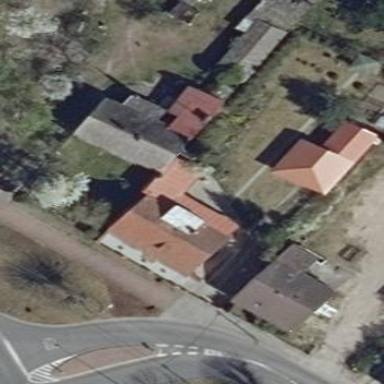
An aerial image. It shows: Residential building.